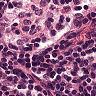
Metastatic tissue present: no